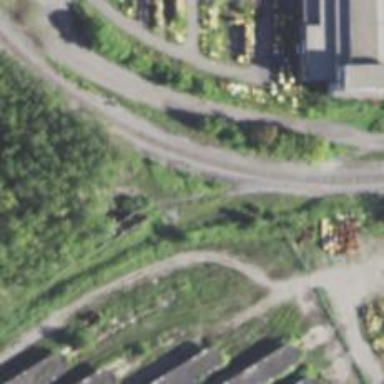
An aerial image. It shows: Abandoned railway.